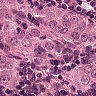
Metastatic tissue present: yes